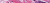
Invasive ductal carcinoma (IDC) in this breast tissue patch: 0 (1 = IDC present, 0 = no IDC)